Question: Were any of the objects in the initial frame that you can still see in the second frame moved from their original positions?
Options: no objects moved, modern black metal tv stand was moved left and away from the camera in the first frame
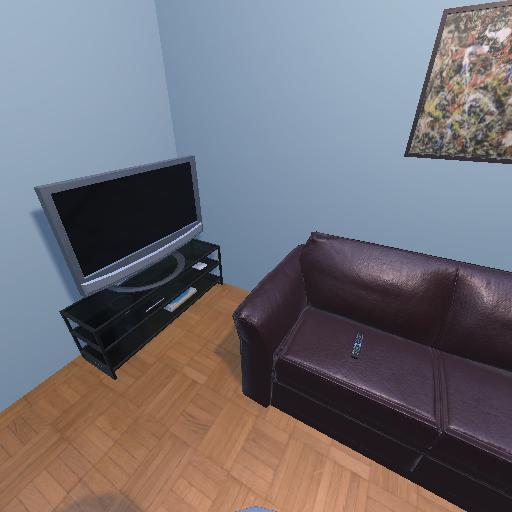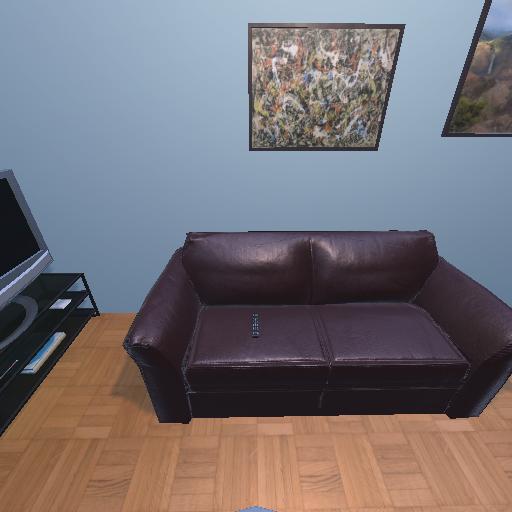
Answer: no objects moved